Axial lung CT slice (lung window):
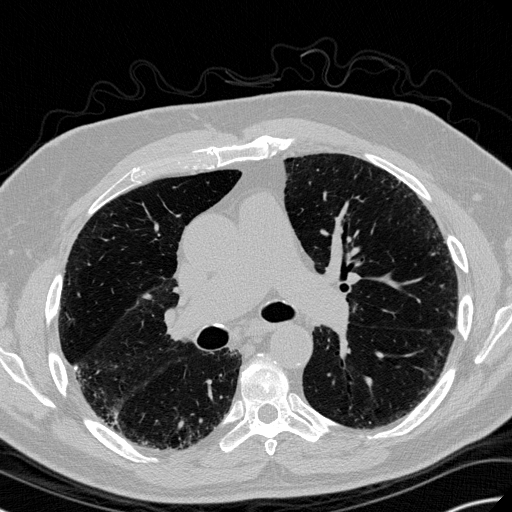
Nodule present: no